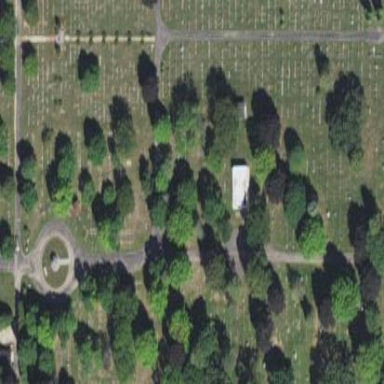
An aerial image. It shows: Cemetery with graves.